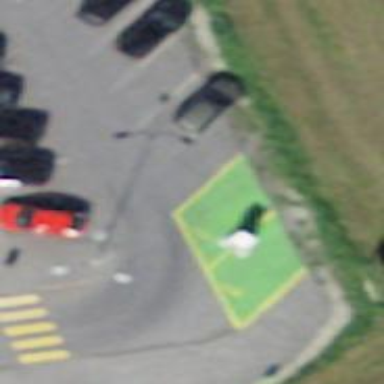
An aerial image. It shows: Charging station.